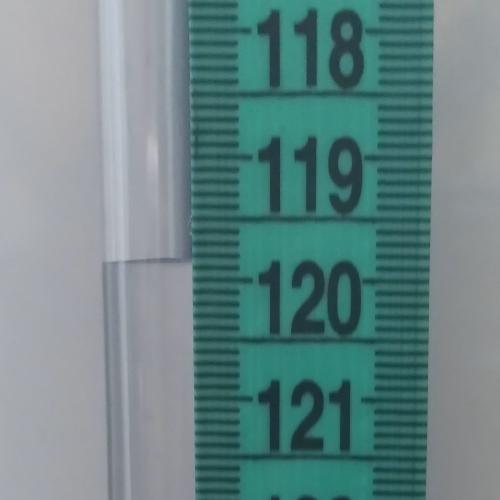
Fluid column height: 119.8 cm